Field crop: tomato
Growth stage: 1
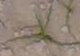
Species: cyperus